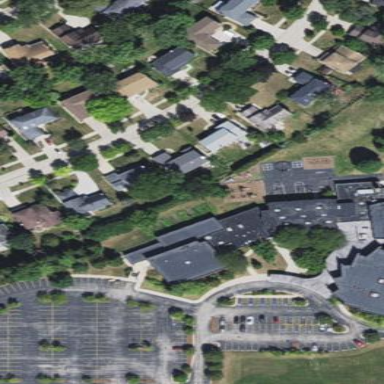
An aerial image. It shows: School.